Field crop: maize
Growth stage: 2
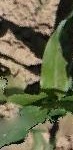
Species: maize